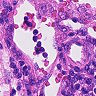
Metastatic tissue present: no